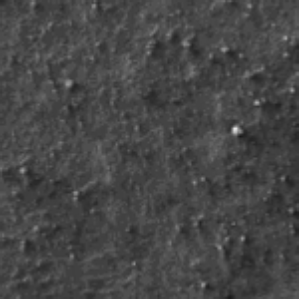
Label: frost